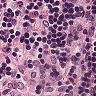
Metastatic tissue present: no